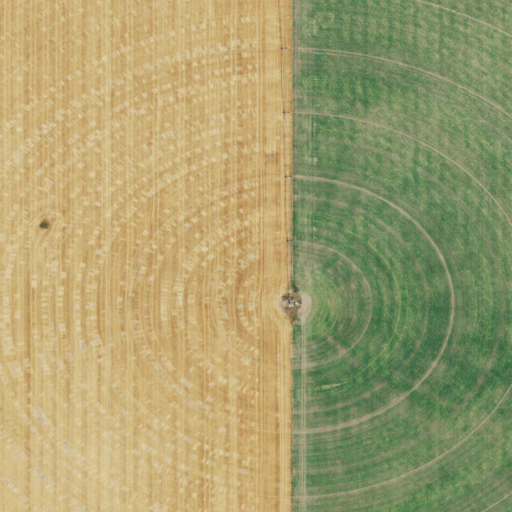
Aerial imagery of valley in Colorado named San Luis Valley containing cultivated crops and pasture